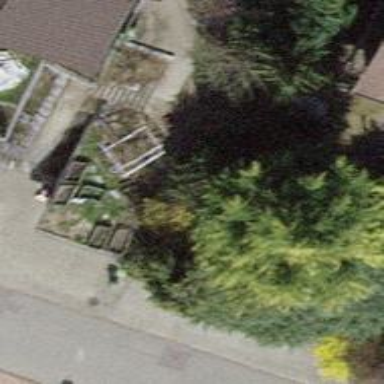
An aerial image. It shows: Garage building.